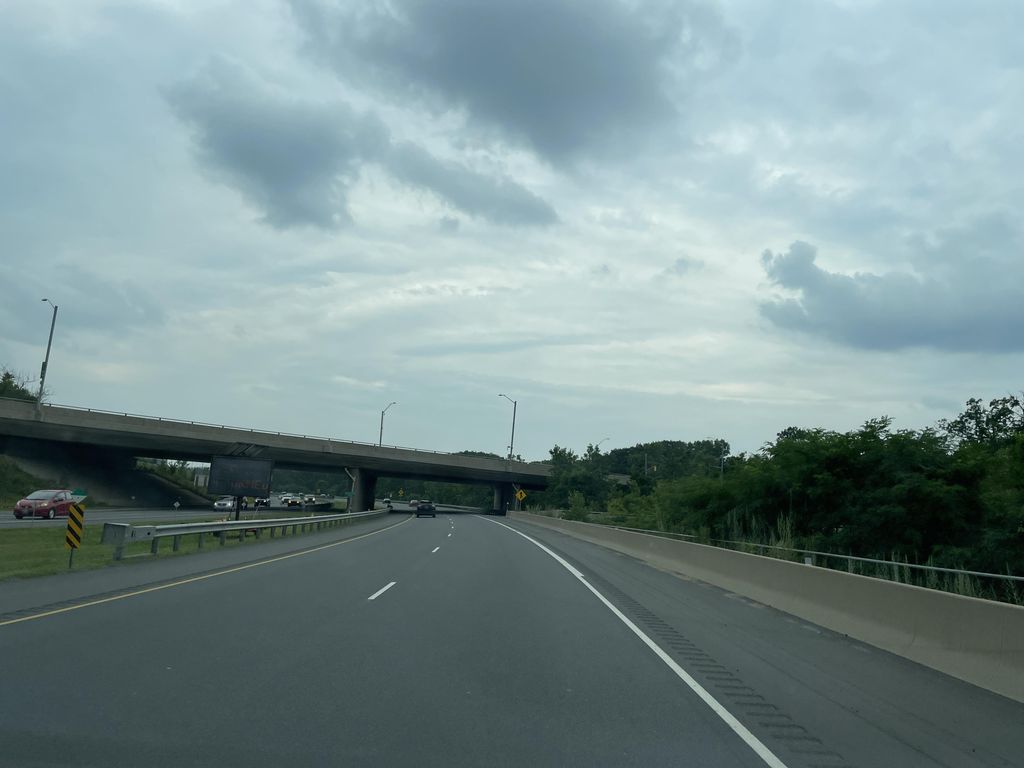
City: hamilton